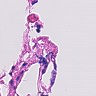
Metastatic tissue present: no